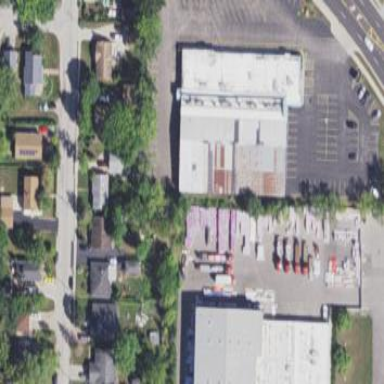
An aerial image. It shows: Building that houses bowling alley.